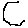
Label: hexagon